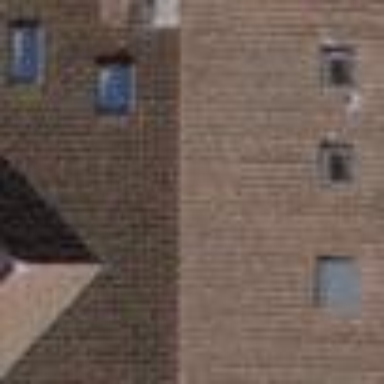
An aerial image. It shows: Building with tiled roof.